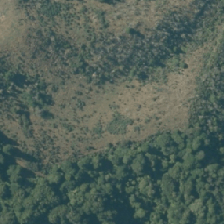
Land cover: high_producing_grassland